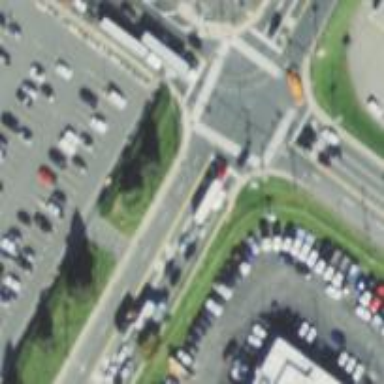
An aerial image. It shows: Marked crossing on the road.